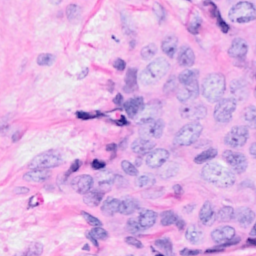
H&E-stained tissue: Breast